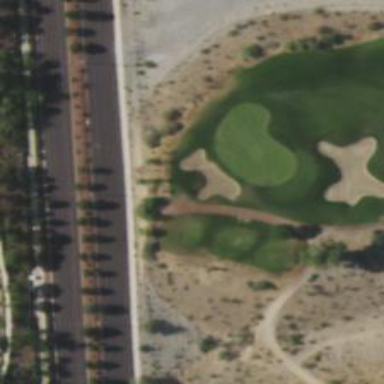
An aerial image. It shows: Golf course surrounded by greenery.